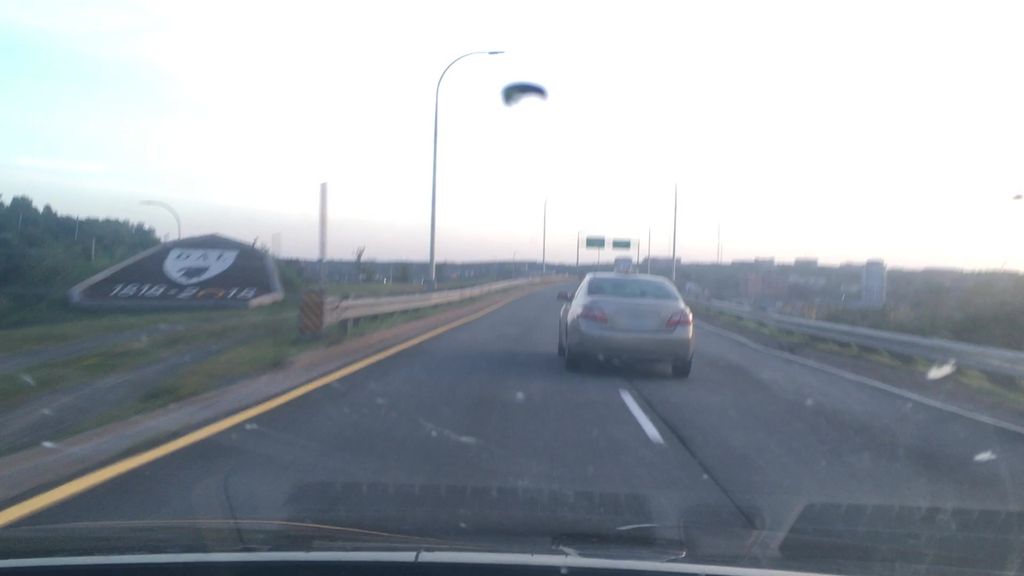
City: halifax